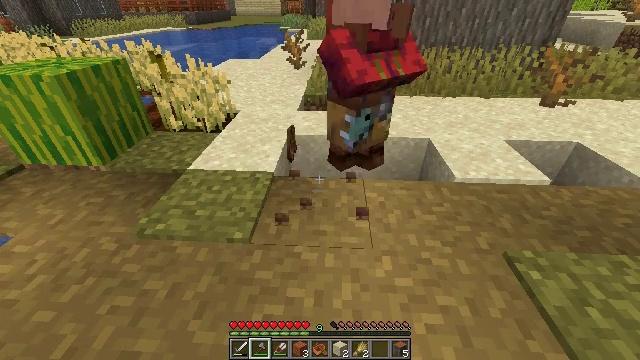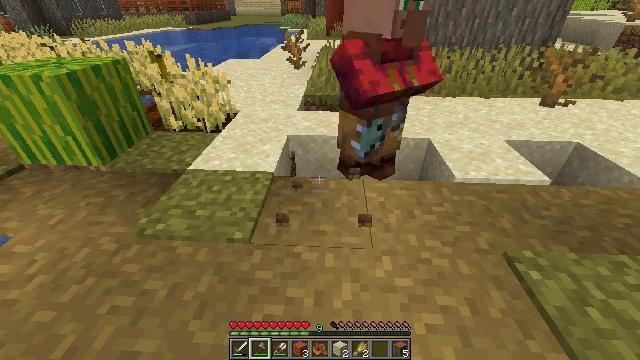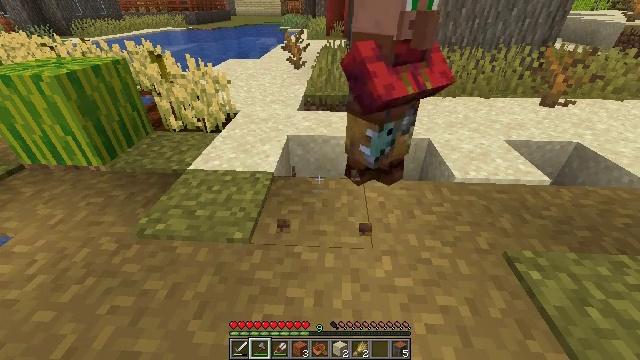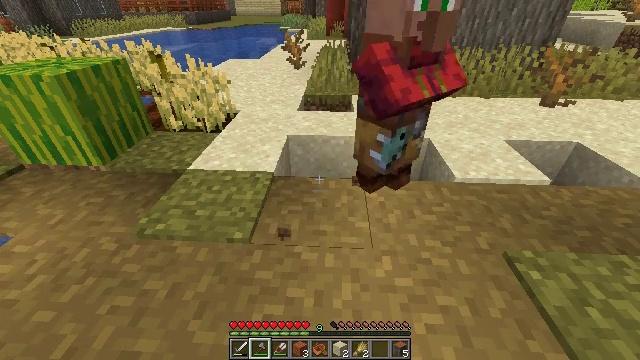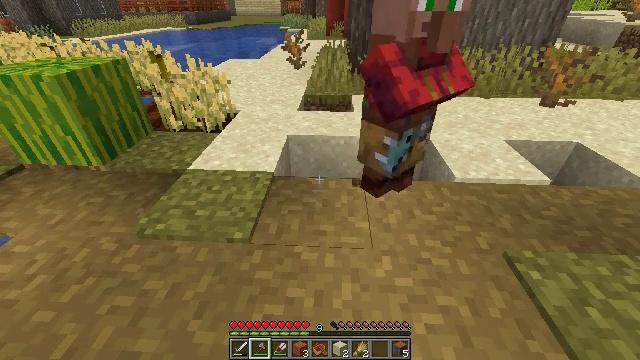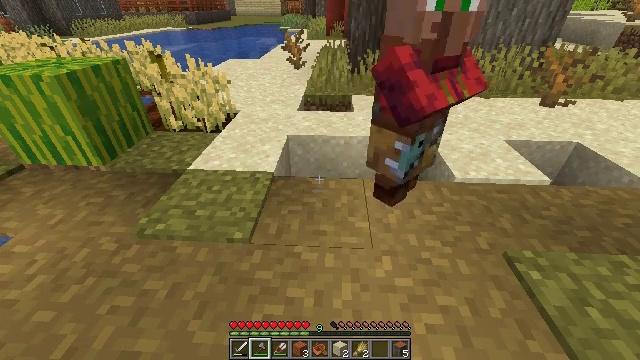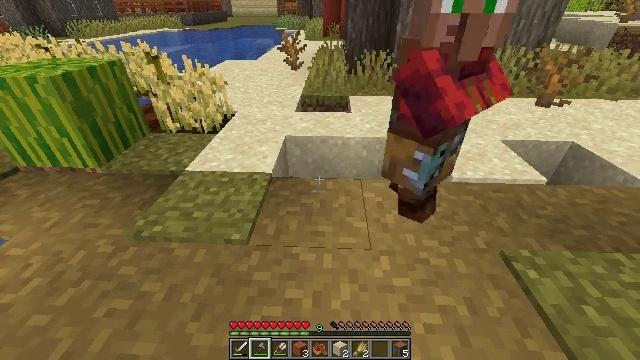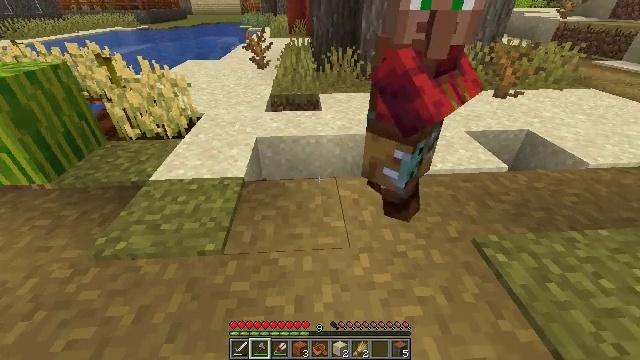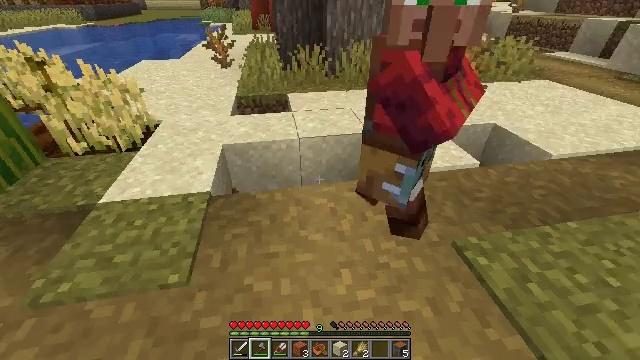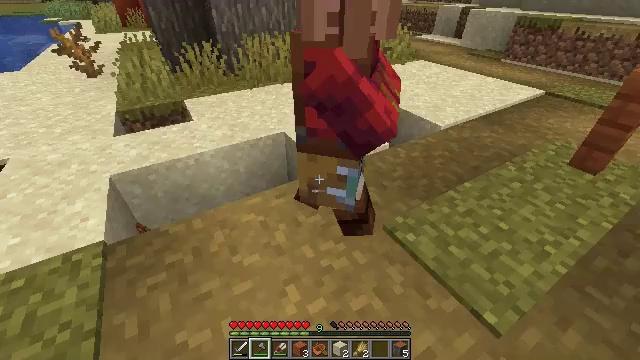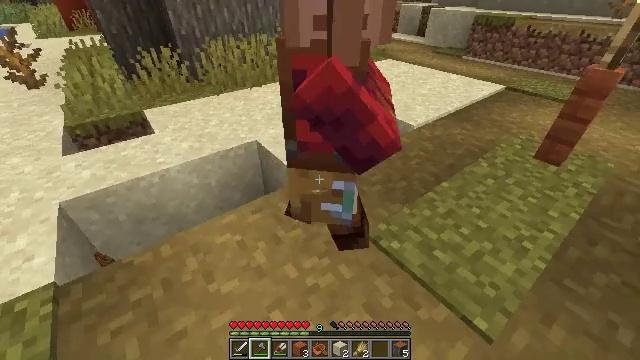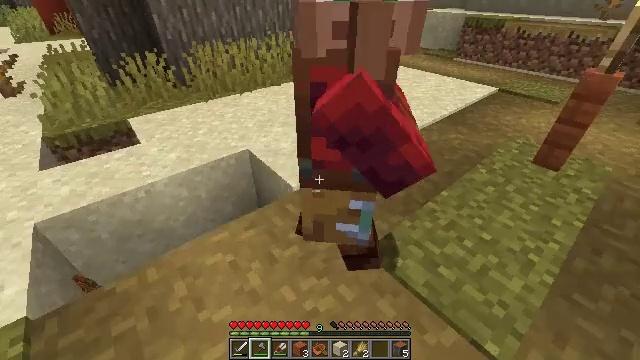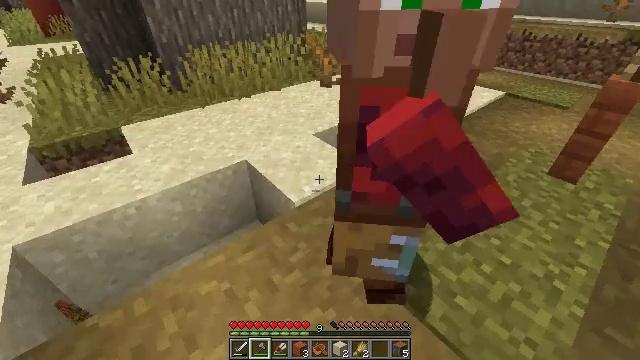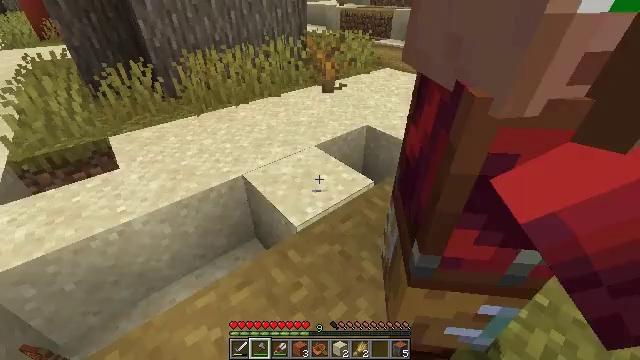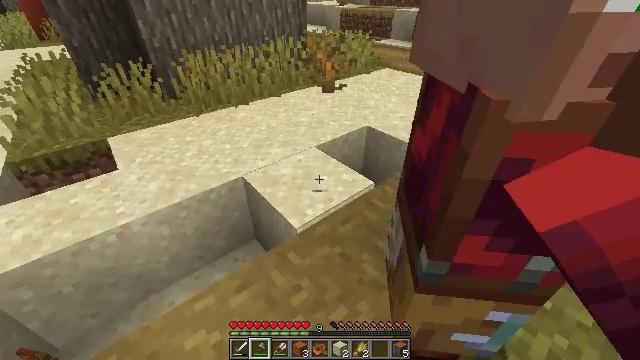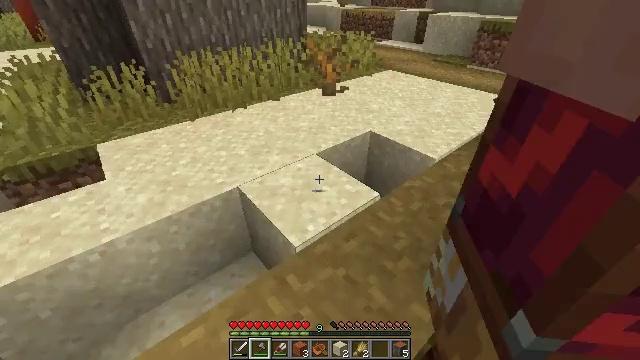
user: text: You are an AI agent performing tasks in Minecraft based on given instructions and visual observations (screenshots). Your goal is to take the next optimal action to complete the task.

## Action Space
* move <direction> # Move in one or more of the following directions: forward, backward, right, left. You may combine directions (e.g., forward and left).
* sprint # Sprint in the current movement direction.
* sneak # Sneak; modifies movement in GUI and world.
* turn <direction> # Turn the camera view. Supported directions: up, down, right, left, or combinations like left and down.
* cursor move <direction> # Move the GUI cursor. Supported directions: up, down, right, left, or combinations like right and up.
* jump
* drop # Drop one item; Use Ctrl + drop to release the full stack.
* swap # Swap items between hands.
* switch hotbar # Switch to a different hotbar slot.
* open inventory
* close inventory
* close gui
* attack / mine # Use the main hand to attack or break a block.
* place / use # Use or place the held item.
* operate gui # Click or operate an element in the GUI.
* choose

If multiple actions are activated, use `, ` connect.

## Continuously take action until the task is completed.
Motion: motion action
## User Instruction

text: Attack the orange bed to pick it up.
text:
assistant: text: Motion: no_op
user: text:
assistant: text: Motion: no_op
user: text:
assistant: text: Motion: no_op
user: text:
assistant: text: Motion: no_op
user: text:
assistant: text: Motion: no_op
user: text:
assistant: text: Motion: no_op
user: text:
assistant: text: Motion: move forward, turn right
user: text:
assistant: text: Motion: move forward, turn right
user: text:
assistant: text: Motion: move forward, turn right and down
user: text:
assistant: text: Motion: move forward, turn right
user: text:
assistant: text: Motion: move forward, turn right
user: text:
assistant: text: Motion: move forward
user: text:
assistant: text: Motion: move forward
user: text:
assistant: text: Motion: move forward
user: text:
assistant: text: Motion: move forward
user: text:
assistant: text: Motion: move forward
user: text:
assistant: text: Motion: move forward, turn right
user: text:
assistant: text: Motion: move forward, turn right and up
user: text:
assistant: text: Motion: move forward, turn right
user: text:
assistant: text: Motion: move forward, turn right
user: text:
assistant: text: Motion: no_op
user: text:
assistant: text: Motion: no_op
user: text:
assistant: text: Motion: no_op
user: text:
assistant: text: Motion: no_op
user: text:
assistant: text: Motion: no_op
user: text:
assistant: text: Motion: turn left
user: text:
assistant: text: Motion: turn left
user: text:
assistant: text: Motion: turn left
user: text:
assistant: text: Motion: turn left
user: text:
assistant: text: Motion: turn left